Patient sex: F
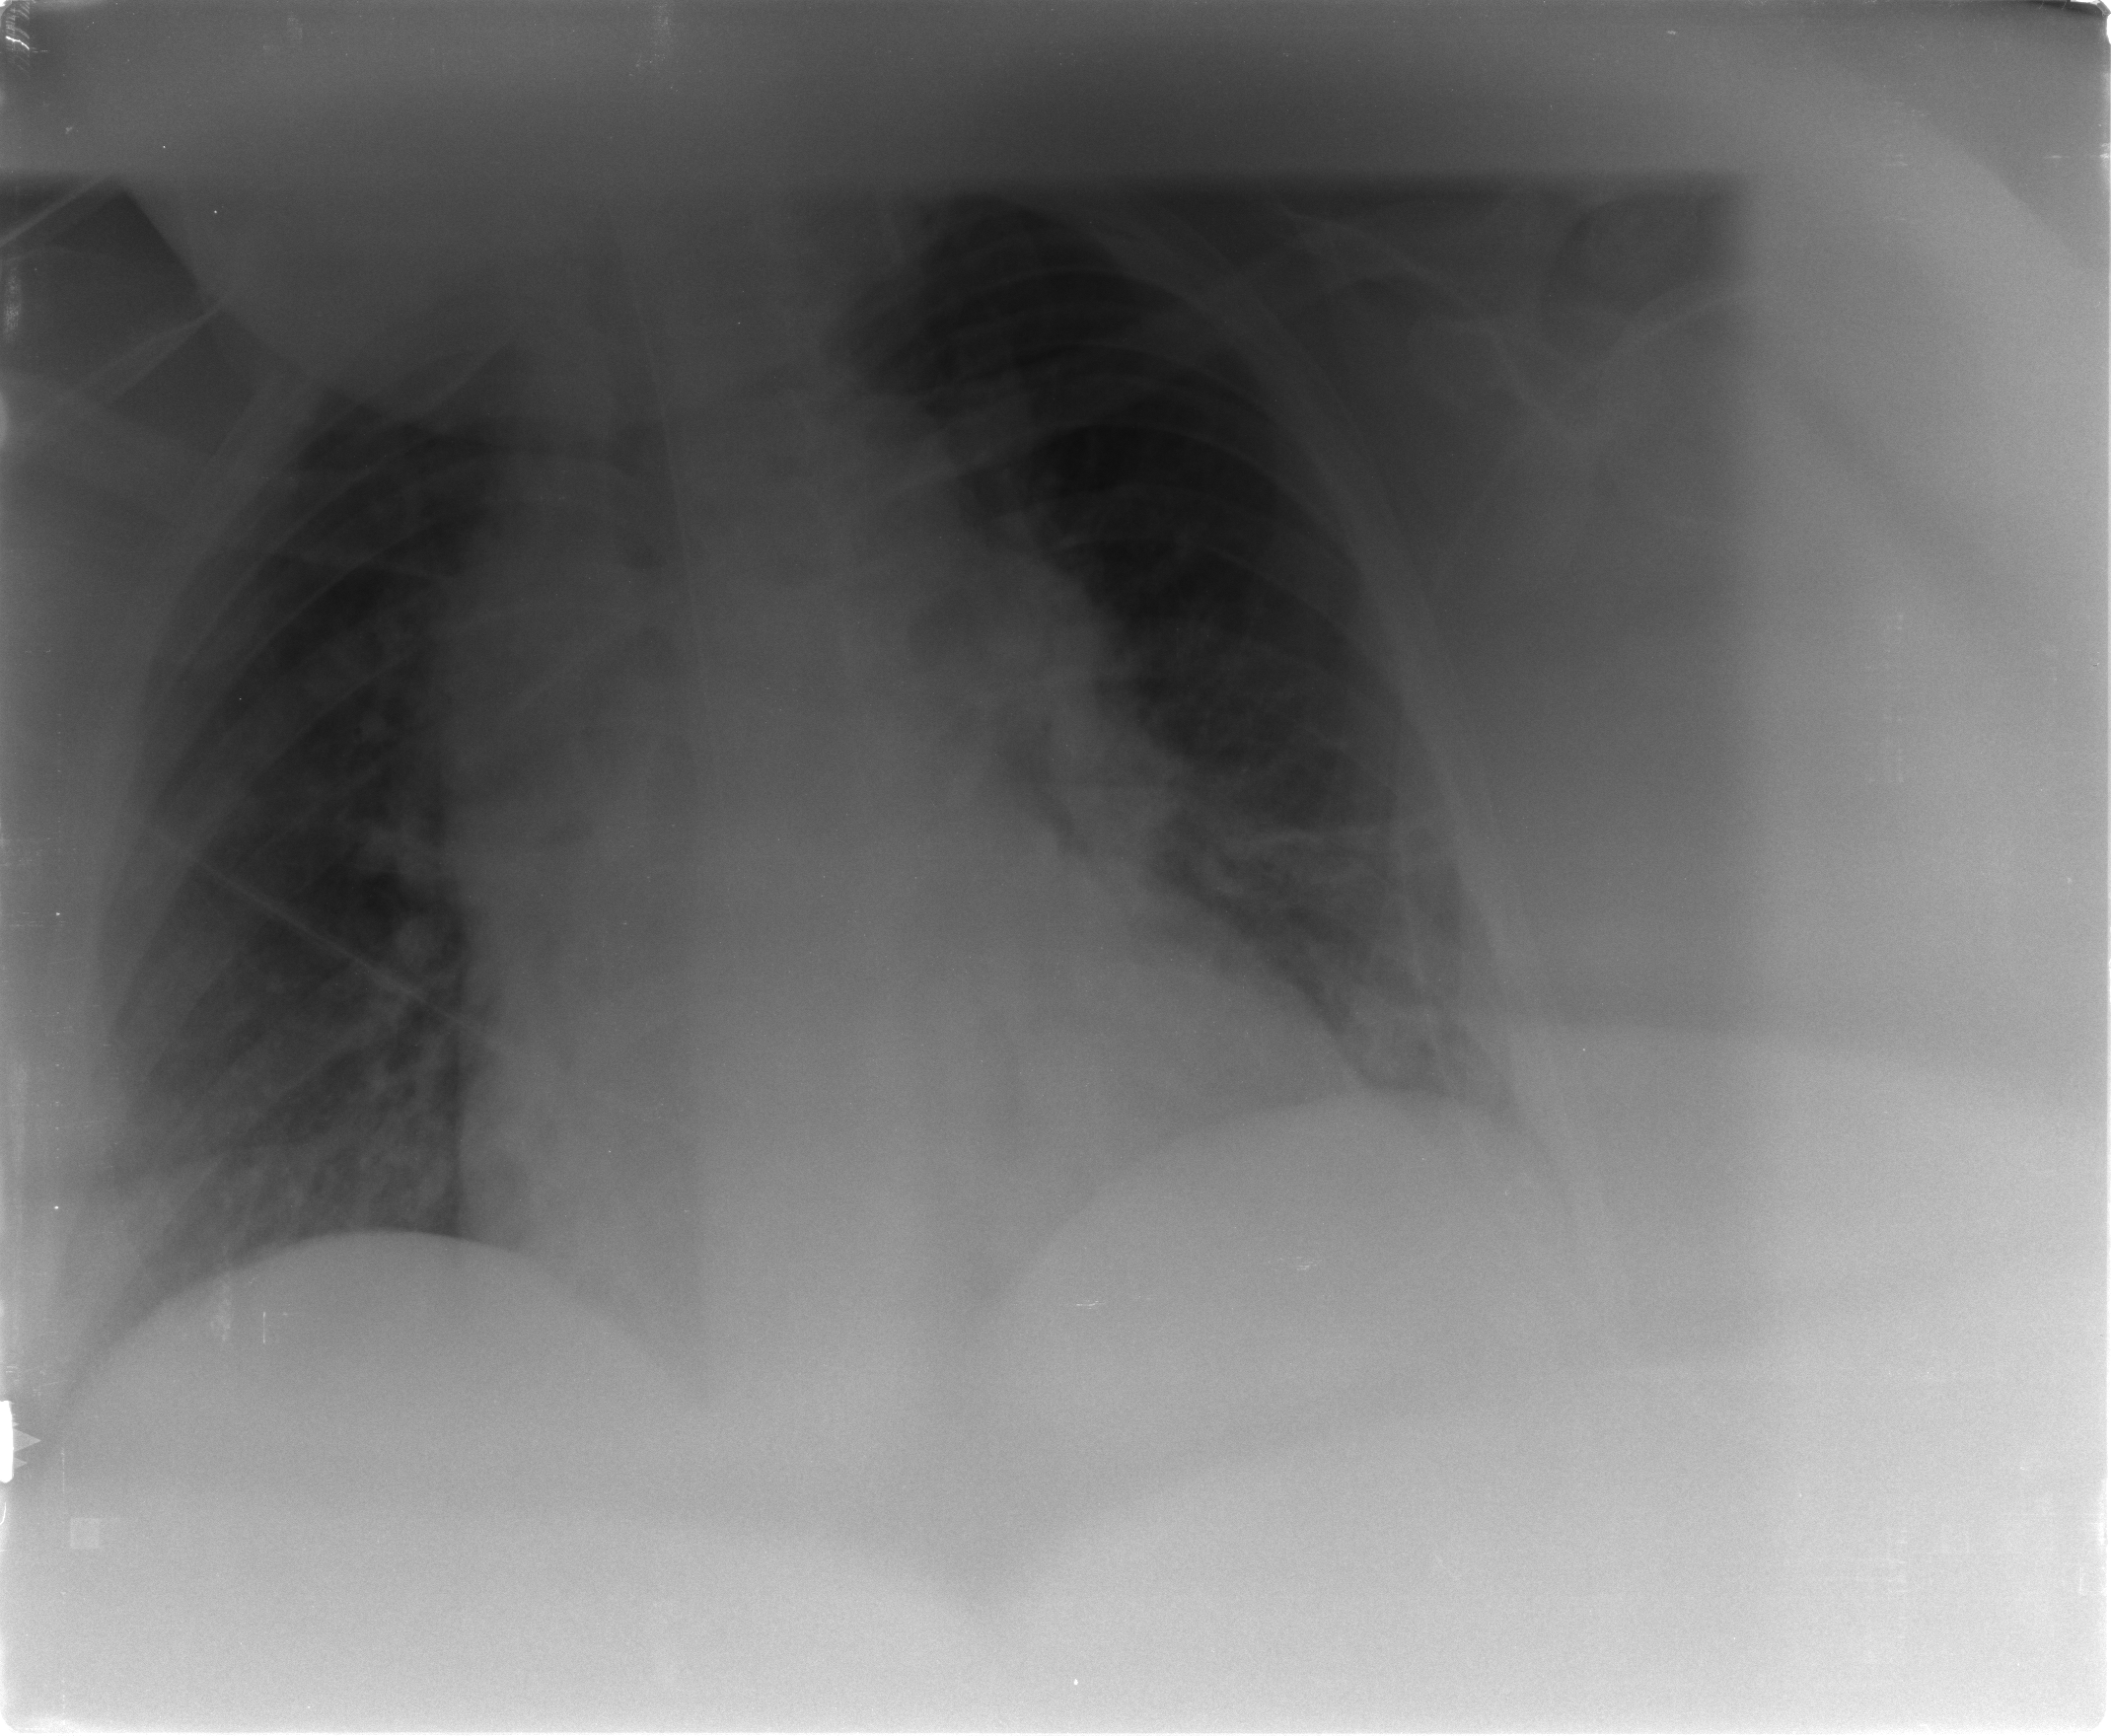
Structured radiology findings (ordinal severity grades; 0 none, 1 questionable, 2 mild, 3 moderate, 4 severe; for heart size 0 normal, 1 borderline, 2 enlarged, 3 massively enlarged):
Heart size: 2
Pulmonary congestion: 3
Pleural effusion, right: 0
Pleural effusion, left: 0
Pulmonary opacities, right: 0
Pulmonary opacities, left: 0
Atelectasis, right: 0
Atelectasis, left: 0